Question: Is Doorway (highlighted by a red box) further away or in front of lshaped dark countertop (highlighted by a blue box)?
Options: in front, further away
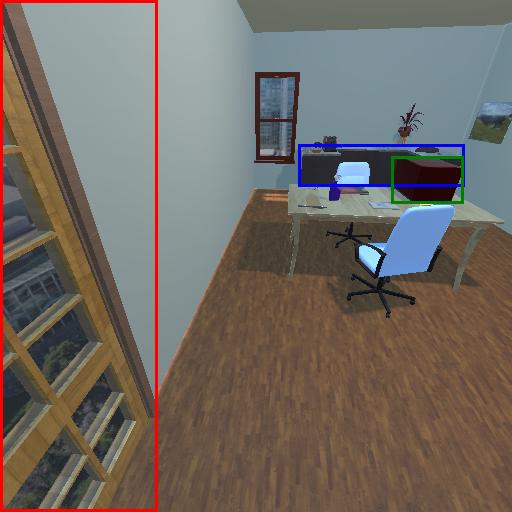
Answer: in front